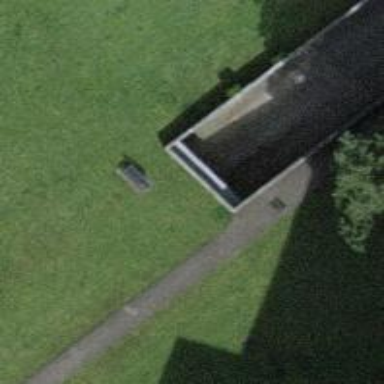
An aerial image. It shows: Driveway with sidewalks on both sides.